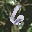
Label: 6